Chest X-ray. View position: PA
Patient age: 50
Patient sex: F
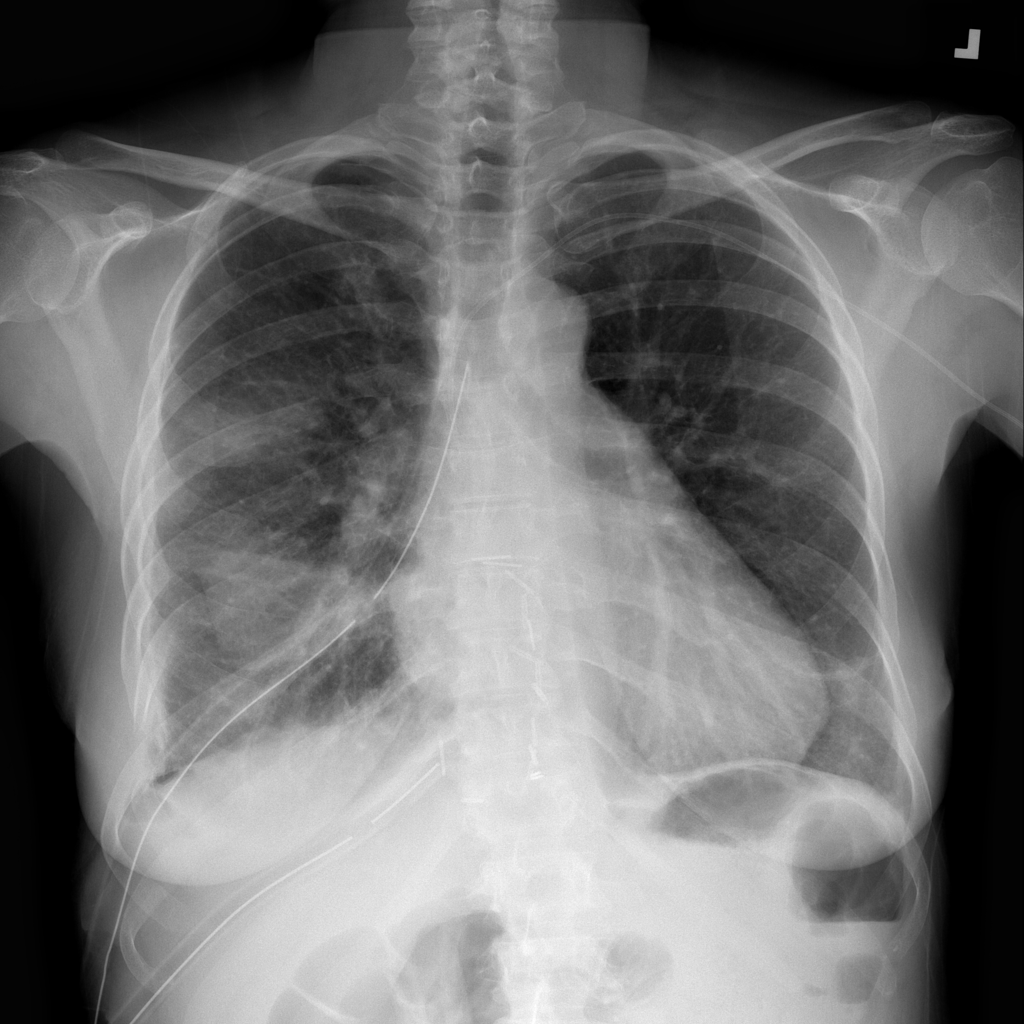
Finding: Pneumothorax